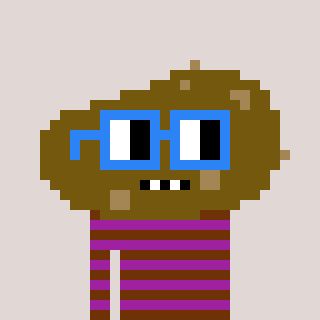
a pixel art character with square blue glasses, a potato-shaped head and a magenta-colored body on a warm background